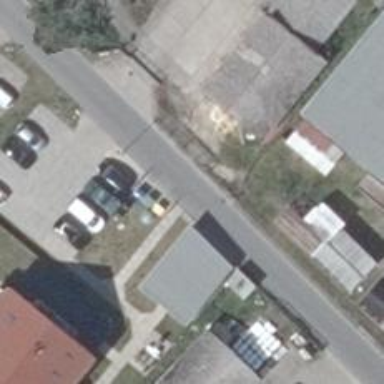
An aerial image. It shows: Residential road with asphalt surface.